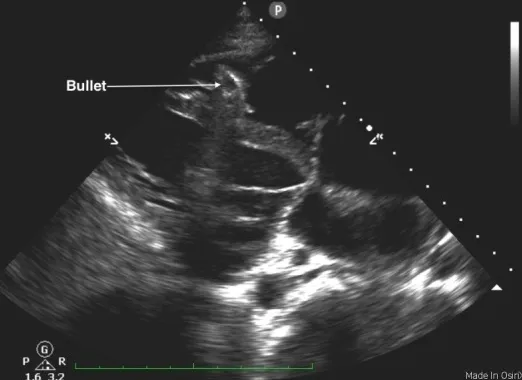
Parasternal long axis view demonstrating a bullet fragment within the right ventricle.
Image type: radiology (ultrasound)